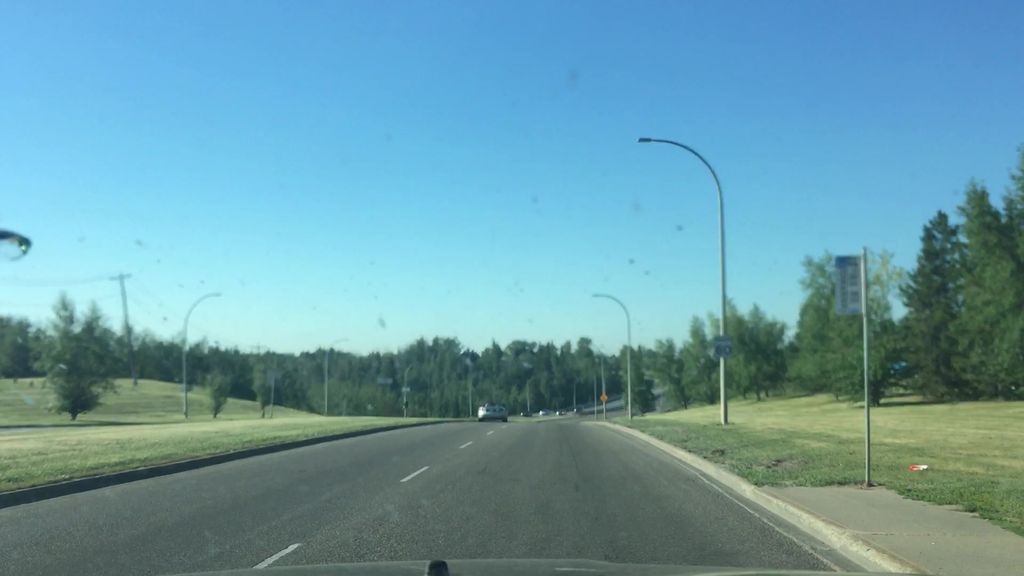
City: edmonton